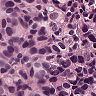
Metastatic tissue present: yes